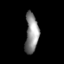
Tissue: lung
Cell type: T cells
Senescence score: 0.5766
Nuclear area (px): 515
Mean DAPI intensity: 139.687